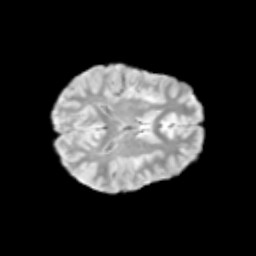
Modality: T2w
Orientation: axial
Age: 10
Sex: female
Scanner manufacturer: siemens
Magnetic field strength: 3 T
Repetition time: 3.8 s
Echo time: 0.07 s